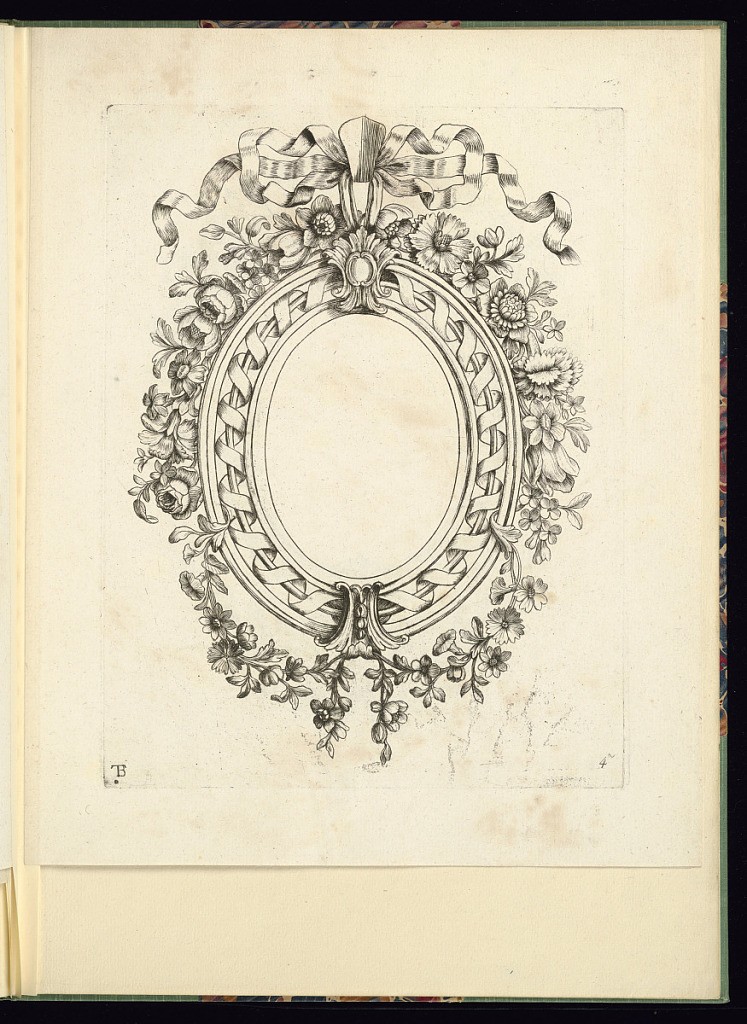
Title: Medallion or Frame Design
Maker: Théodore Bertren, active in France, 18th century
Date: ca. 1771
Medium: Etching on laid paper
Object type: Print
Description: Design for an oval medallion or frame featuring ribbons, festoons of flowers, leaf clasps, cartouche, and ribbons. The plate is numbered and signed with the artist's monogram.